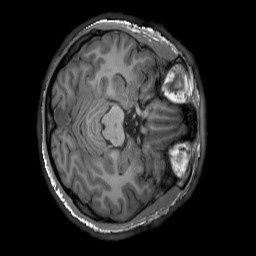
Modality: T1w
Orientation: axial
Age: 31
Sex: male
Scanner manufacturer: siemens
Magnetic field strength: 3 T
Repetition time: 2.3 s
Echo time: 0.00232 s